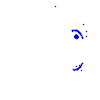
Particle: pion